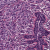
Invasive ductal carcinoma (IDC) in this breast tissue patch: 0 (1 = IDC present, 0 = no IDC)